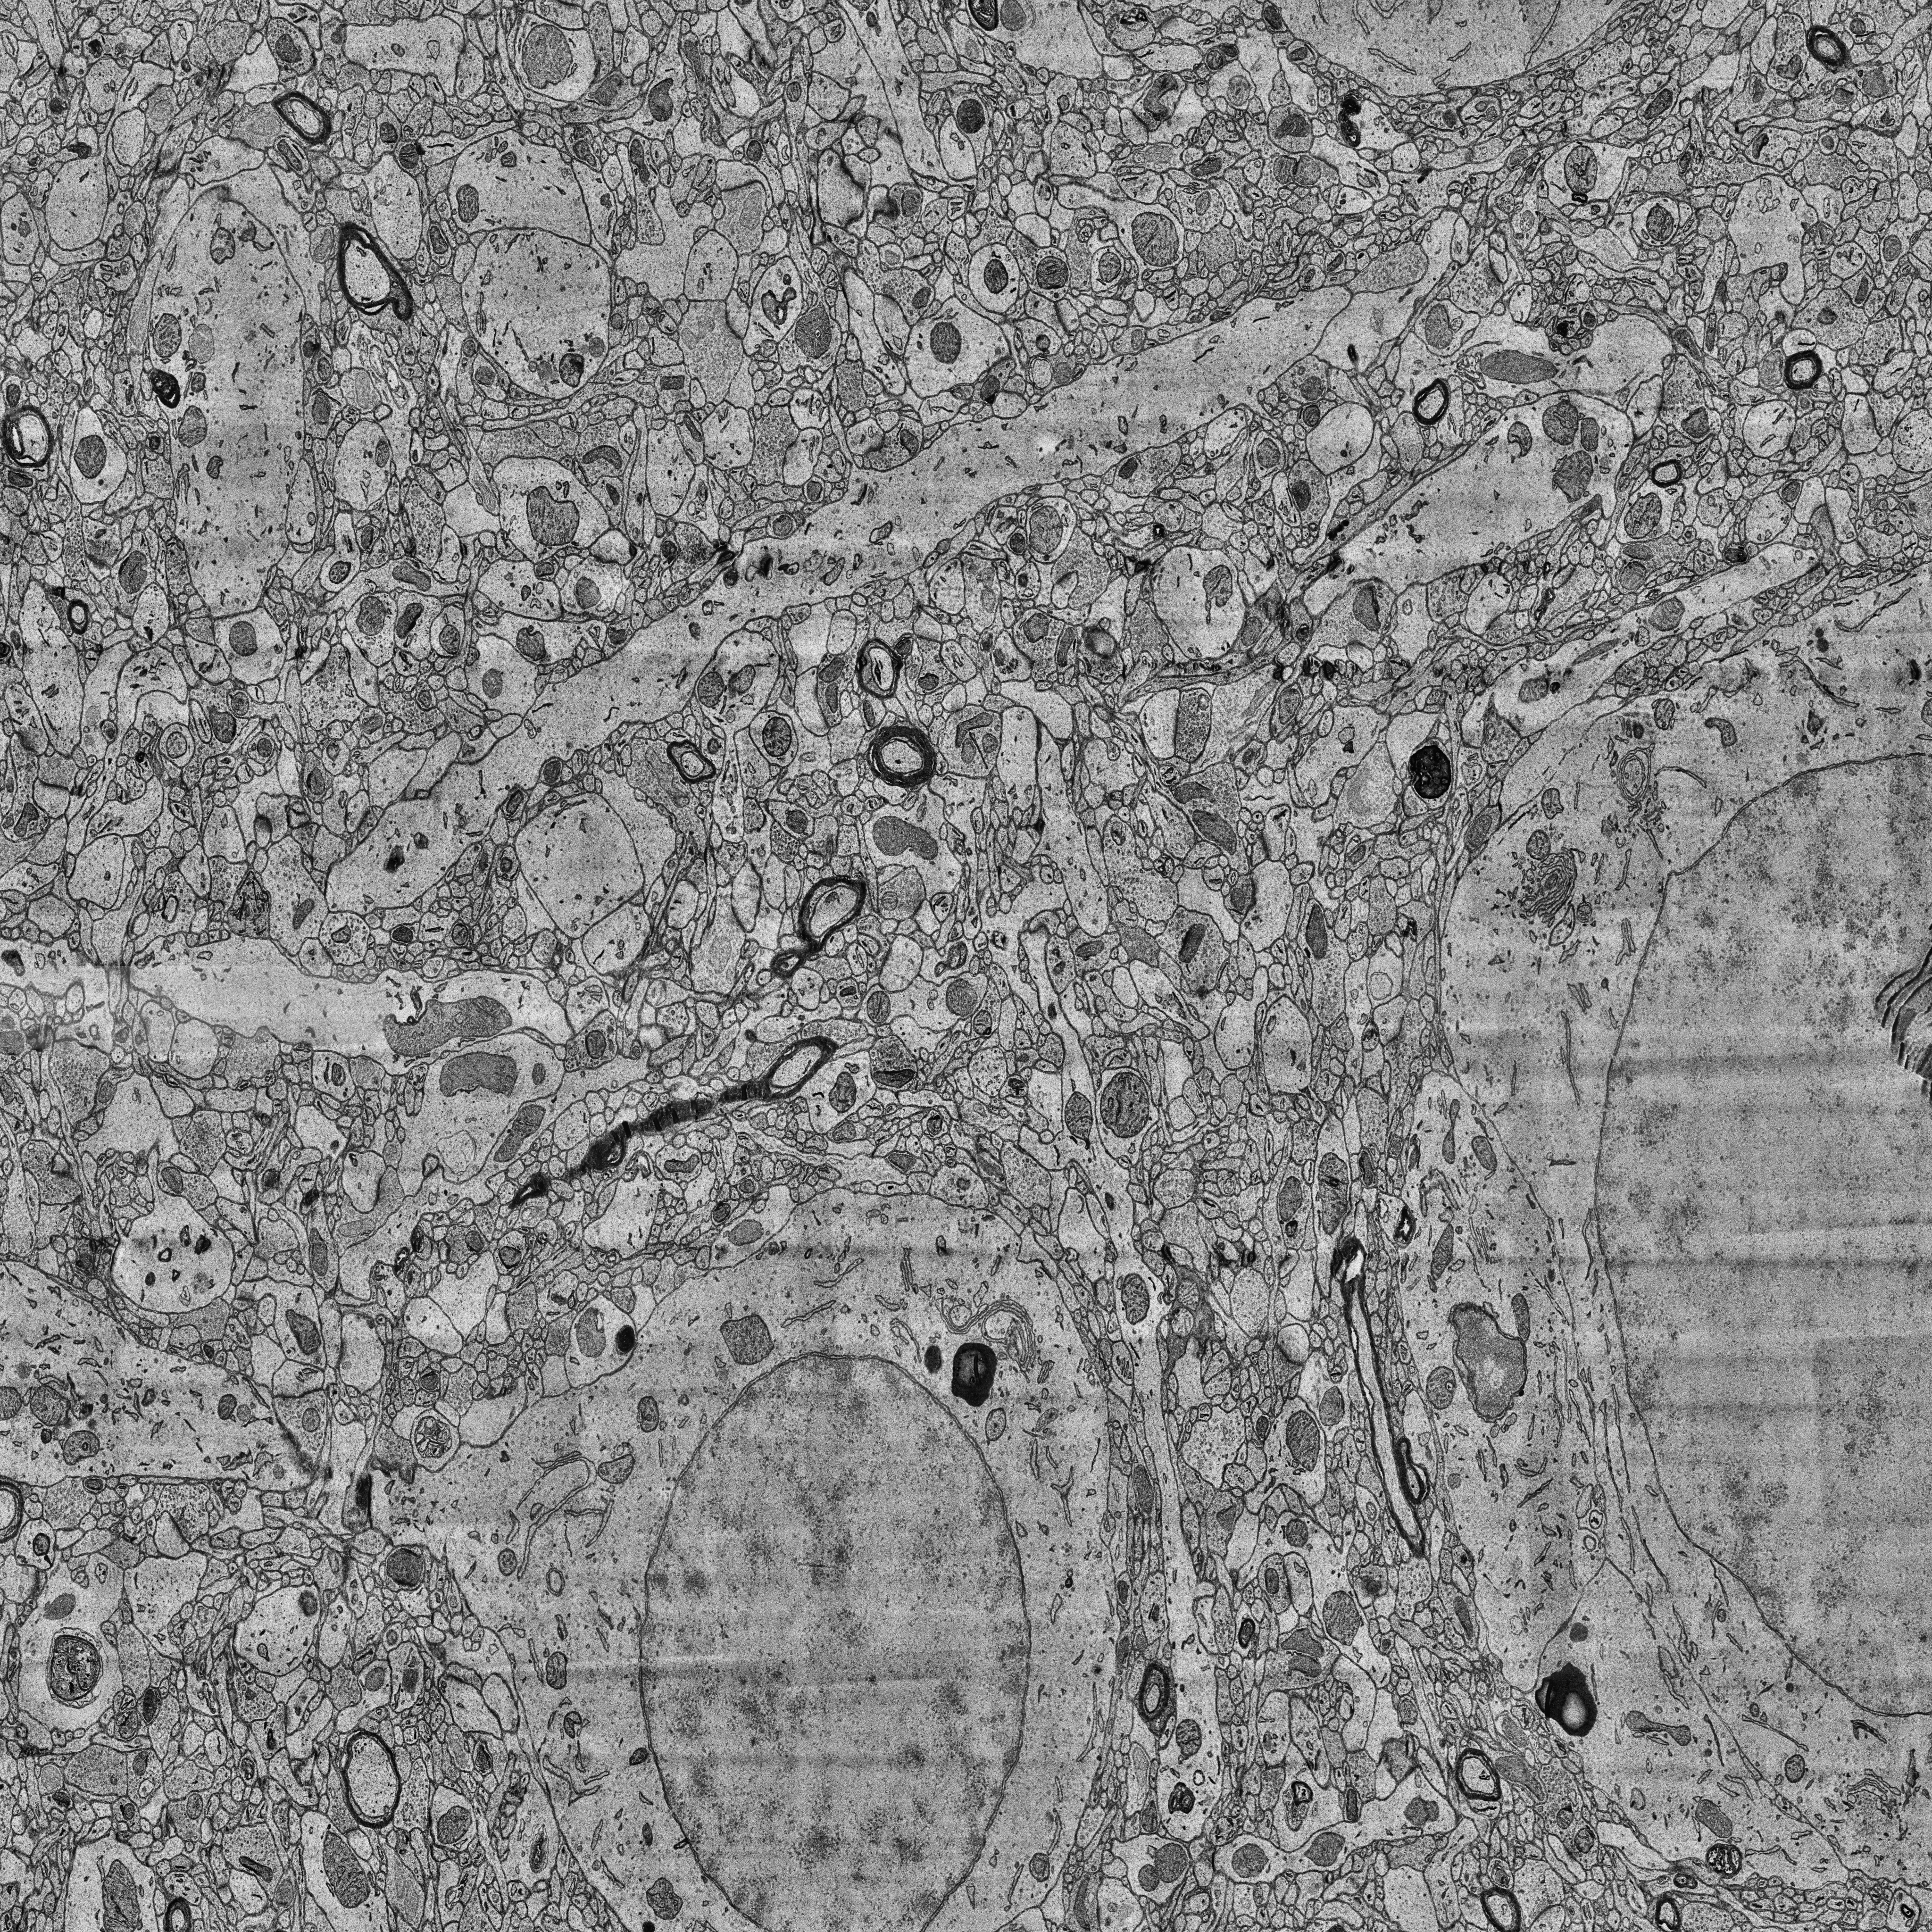
Electron microscopy slice of human cortex tissue
Slice depth (z): 398
Mitochondria instances in slice: 369